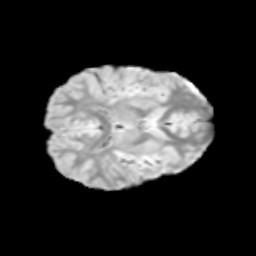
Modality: T2w
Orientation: axial
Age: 9
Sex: male
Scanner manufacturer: siemens
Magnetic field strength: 3 T
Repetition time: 3.8 s
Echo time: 0.07 s